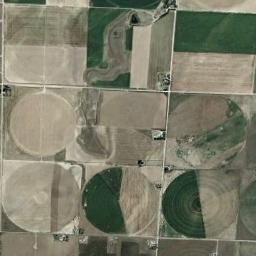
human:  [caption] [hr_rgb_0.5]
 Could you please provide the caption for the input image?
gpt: The circular farmland in the upper left corner is the largest .

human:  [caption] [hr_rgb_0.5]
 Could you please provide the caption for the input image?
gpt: Several green and tan mixed circular fields .

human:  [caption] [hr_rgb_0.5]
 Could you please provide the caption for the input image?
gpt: There are two green half of circle farmland and some bare circle farmland .

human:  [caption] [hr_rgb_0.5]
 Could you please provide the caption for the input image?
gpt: Several khaki circular farmlands and several green circular farmlands are on the wasteland and some square farmlands beside .

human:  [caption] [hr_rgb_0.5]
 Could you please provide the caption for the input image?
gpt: There are several circular farmlands of the same size distributed neatly .